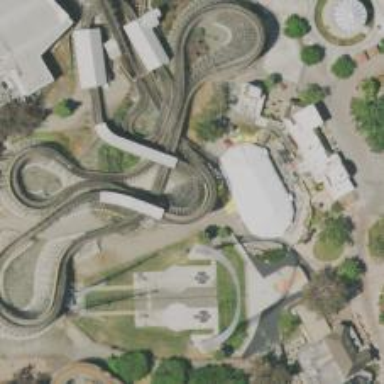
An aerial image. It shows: Thrilling roller coaster attraction.